Field crop: tomato
Growth stage: 1
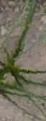
Species: cyperus